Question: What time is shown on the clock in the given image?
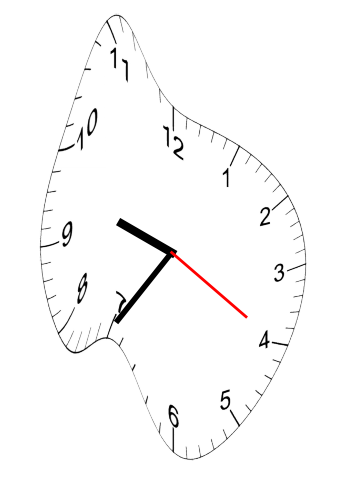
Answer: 09:35:20